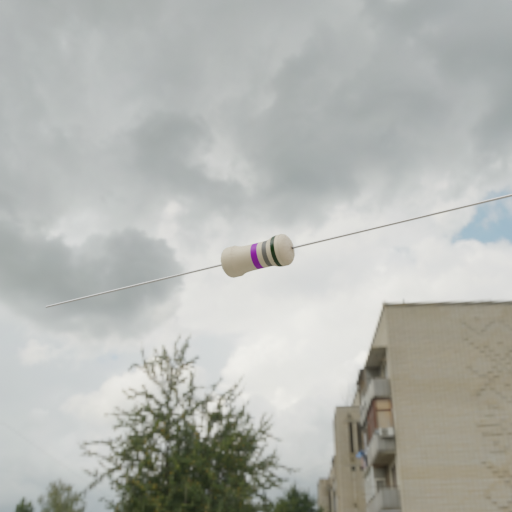
Resistor colour bands (in order): violet, gray, black